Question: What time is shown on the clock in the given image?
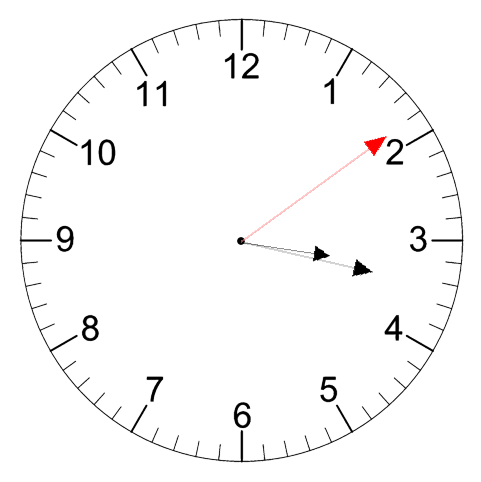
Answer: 03:17:09